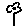
Label: flower